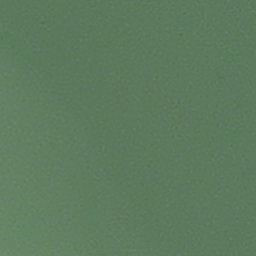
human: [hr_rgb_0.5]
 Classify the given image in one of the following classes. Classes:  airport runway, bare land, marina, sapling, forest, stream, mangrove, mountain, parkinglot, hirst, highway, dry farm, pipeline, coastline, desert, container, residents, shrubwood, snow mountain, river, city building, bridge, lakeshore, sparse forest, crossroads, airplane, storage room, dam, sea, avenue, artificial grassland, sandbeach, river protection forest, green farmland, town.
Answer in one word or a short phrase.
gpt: sea